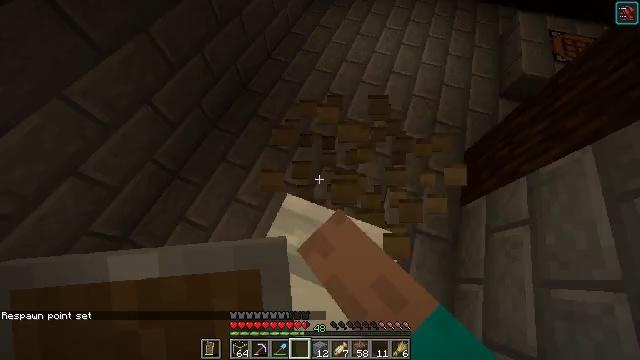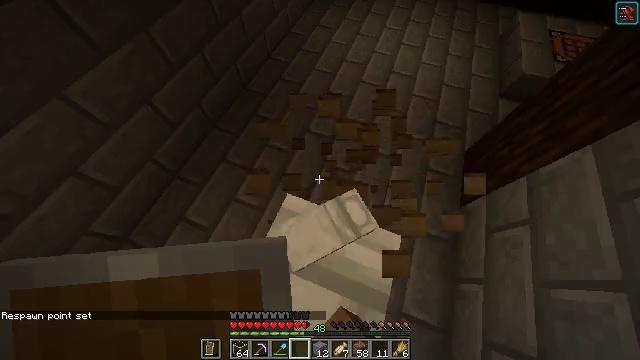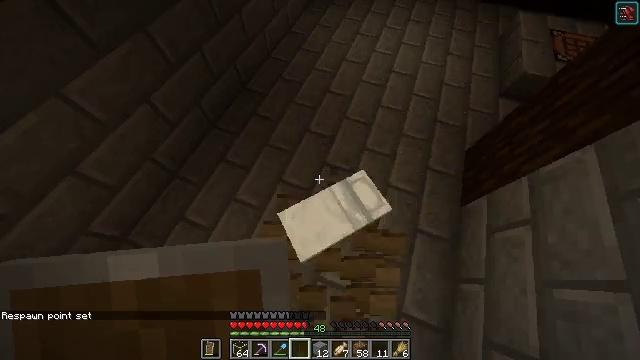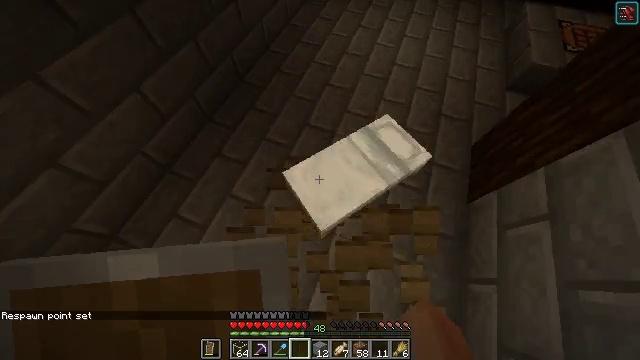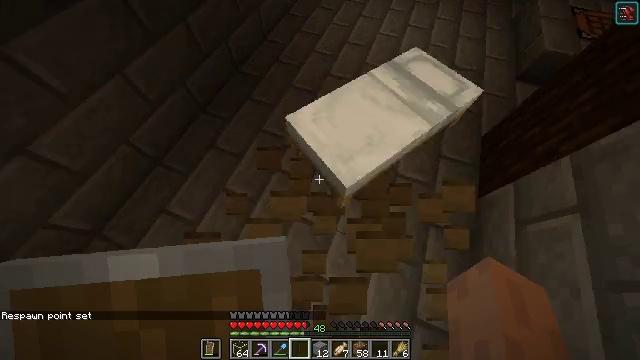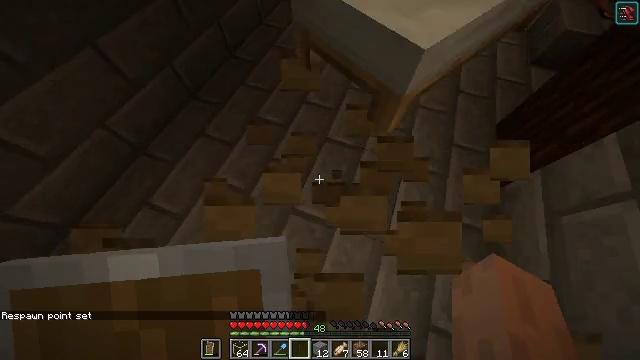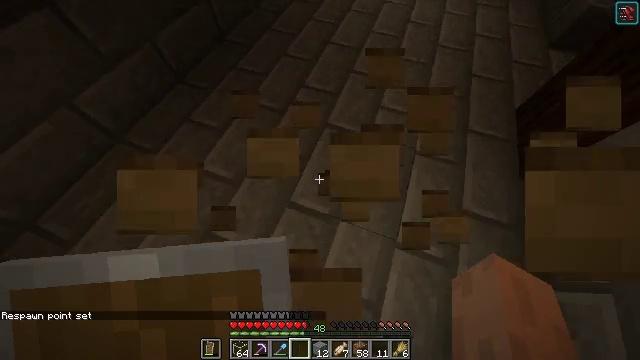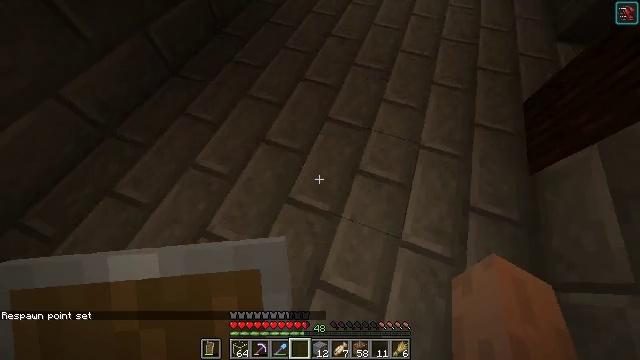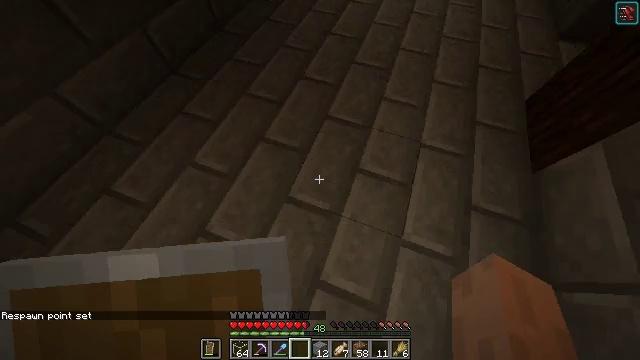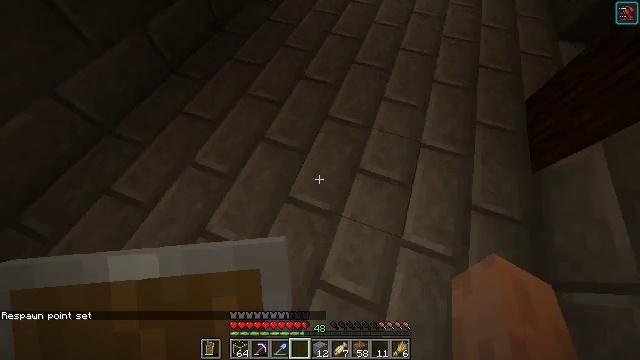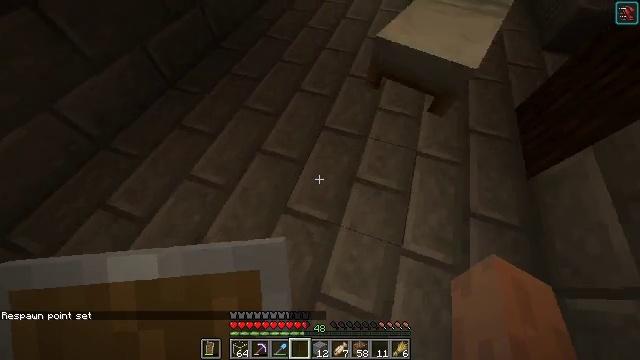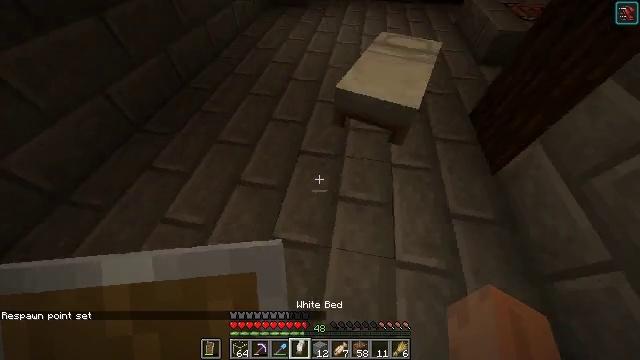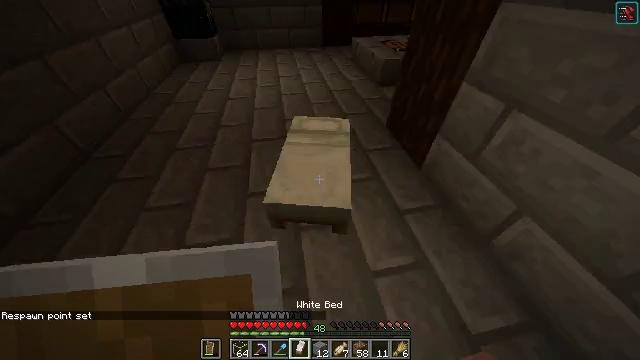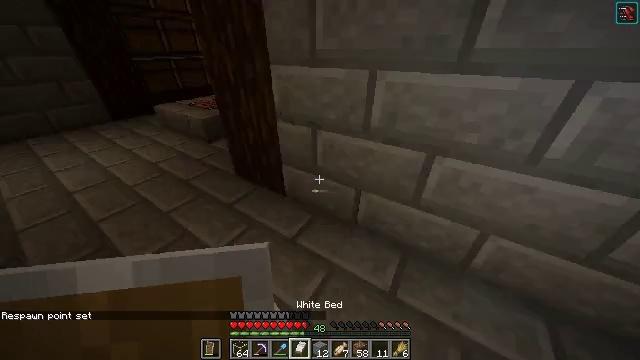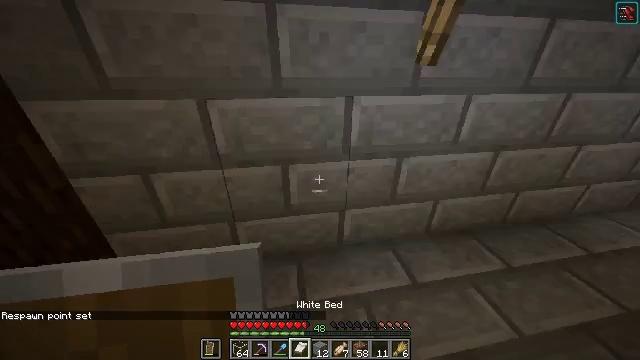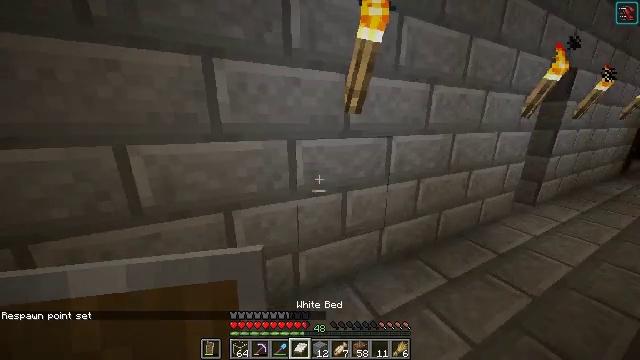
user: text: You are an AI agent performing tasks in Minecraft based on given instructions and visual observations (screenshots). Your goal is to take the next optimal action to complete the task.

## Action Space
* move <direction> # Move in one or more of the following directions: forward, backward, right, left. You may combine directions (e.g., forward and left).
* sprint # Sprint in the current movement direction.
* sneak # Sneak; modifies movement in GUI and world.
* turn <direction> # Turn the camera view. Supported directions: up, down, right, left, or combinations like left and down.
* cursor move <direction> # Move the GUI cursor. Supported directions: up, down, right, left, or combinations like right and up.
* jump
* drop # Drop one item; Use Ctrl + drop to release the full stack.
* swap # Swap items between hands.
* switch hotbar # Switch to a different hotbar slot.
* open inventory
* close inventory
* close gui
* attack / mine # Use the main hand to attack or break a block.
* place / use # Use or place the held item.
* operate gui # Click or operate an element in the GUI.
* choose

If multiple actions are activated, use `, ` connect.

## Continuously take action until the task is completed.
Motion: motion action
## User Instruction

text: Use the crafting table to craft white stained glass.
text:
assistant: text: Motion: attack / mine
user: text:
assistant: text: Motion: no_op
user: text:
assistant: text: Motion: no_op
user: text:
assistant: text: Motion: no_op
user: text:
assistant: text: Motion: no_op
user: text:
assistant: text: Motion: no_op
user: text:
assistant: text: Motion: no_op
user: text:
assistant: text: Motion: no_op
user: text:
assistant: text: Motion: no_op
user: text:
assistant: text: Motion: turn right and up
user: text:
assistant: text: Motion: turn right and up
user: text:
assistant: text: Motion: turn right and up
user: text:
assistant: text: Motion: turn right and up
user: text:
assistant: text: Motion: turn right and up
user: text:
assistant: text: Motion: turn right and up
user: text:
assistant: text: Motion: turn left
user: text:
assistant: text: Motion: turn right
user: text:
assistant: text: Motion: turn right and down
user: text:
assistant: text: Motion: turn right
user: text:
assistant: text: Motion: turn right and up
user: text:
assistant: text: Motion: no_op
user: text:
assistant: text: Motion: no_op
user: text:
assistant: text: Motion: move forward
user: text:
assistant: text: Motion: move forward
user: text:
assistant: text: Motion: no_op
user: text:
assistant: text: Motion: turn right
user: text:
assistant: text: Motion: move forward, turn right
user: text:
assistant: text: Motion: move forward, turn right and up
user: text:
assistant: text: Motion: move forward
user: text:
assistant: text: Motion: move forward, turn right and down